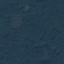
Label: Forest